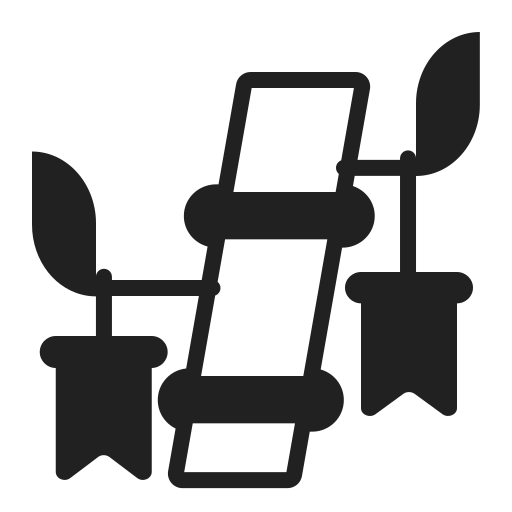
tanabata tree high contrast